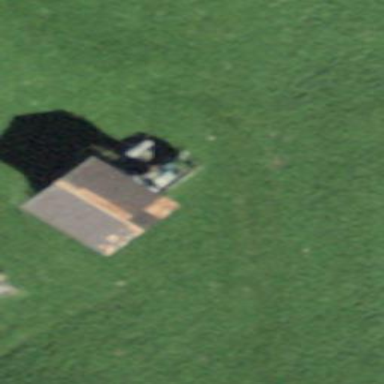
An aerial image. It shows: Barn.